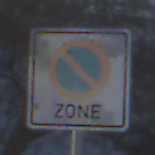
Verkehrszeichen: BeginnEingeschraenktesHalteverbotZone
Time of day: MorningAfternoon
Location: Outdoor (Nature)
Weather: PartlyCloudy
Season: Winter
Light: Natural